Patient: sex M, age 25
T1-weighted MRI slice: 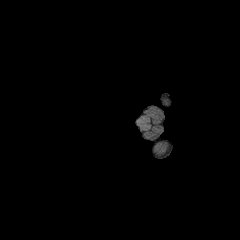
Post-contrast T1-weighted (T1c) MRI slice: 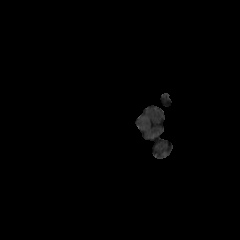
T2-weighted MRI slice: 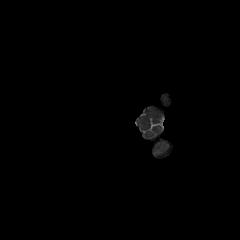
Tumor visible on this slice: no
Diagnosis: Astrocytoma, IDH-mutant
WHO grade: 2